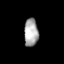
Tissue: skin
Cell type: Others
Senescence score: 0.7411
Nuclear area (px): 387
Mean DAPI intensity: 168.853